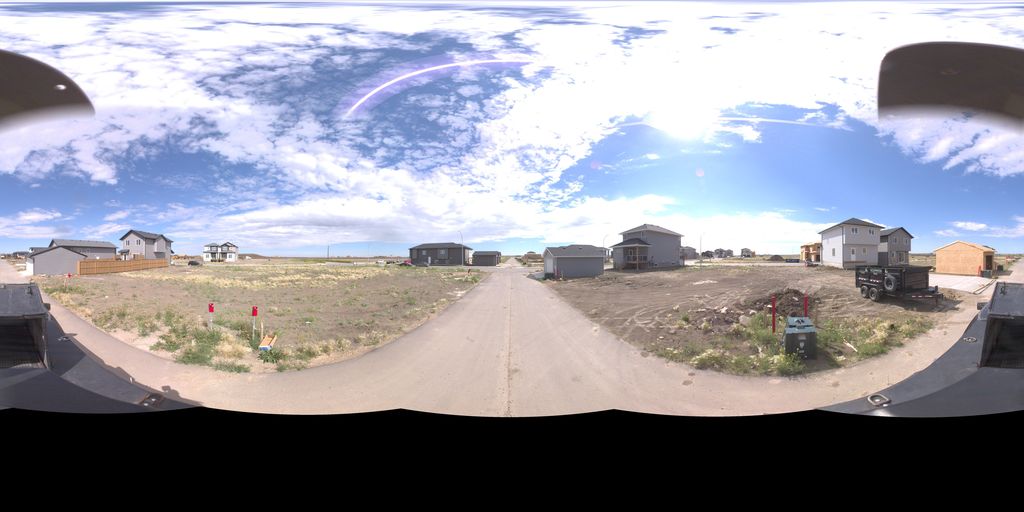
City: saskatoon